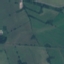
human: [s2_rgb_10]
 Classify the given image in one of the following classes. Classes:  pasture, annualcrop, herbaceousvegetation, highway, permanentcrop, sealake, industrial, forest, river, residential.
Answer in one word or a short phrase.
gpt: Pasture